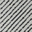
Piece: xx